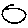
Label: circle